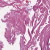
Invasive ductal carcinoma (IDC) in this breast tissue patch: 0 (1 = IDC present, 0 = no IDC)